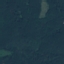
Label: Forest